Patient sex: F
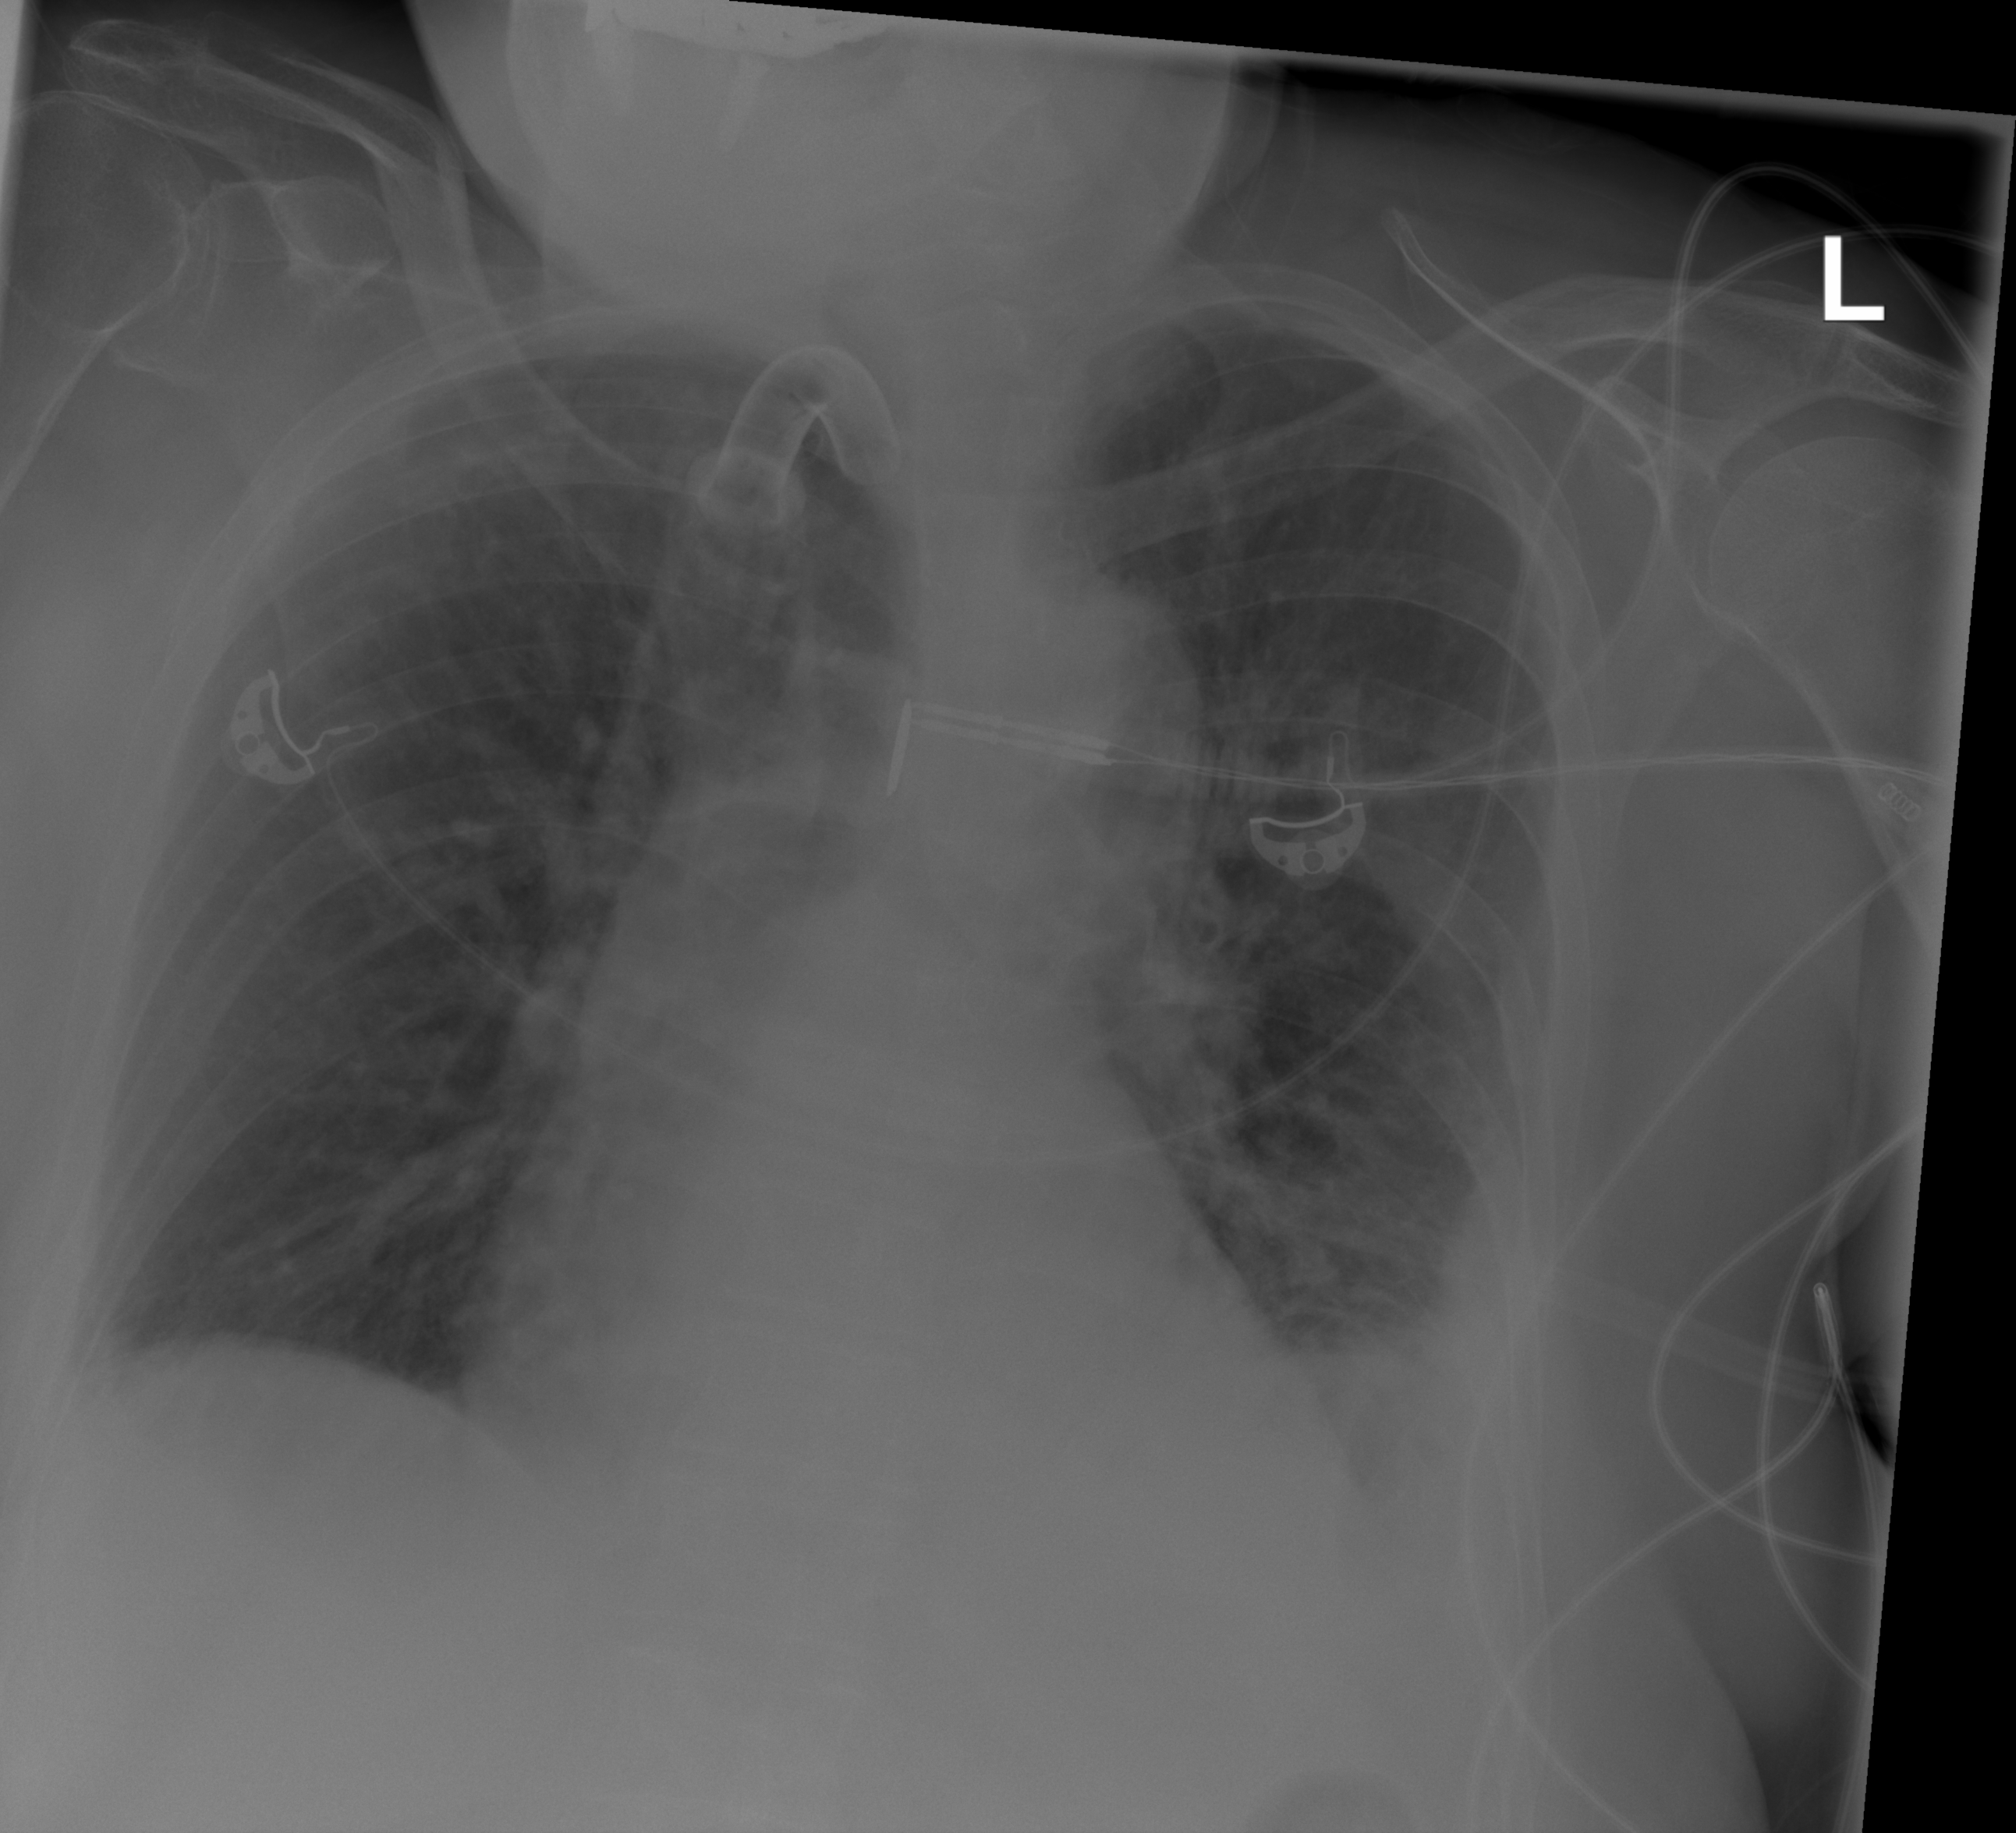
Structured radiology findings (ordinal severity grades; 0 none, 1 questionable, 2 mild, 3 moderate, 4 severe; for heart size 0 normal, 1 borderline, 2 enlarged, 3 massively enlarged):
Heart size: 0
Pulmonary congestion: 2
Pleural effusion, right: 0
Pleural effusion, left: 2
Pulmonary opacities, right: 0
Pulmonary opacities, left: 2
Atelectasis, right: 0
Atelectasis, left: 2